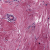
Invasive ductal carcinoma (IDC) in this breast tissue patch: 0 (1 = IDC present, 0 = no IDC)